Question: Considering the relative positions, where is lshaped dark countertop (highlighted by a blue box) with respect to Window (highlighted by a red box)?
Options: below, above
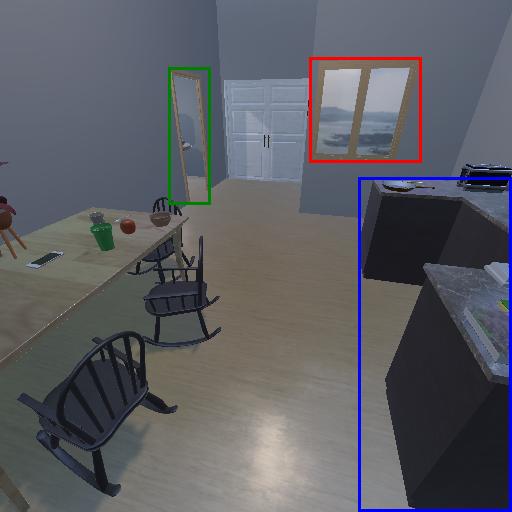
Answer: below